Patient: sex M, age 45
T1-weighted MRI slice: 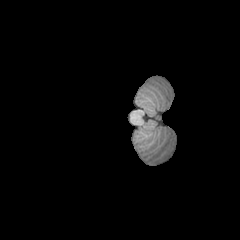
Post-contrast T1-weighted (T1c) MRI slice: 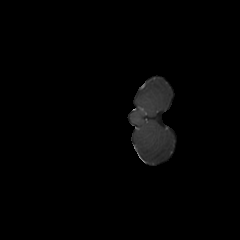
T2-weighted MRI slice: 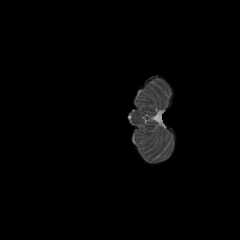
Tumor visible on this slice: no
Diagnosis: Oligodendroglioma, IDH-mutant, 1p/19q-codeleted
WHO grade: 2